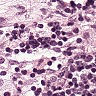
Metastatic tissue present: no